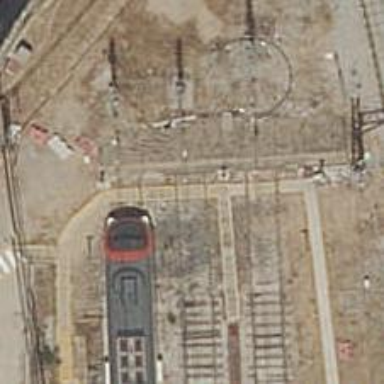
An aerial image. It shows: Railway buffer stop.